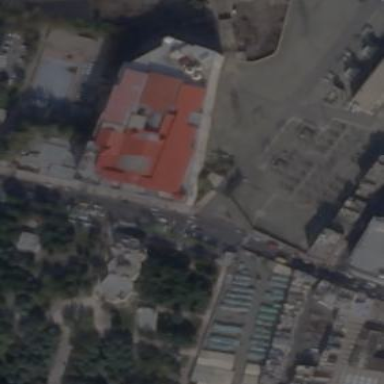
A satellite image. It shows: Mall building.